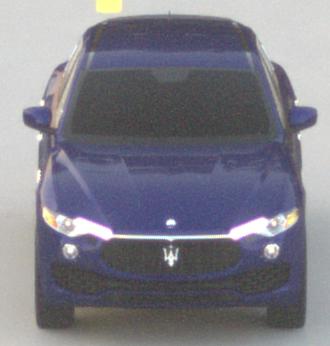
Make: Maserati
Model: Levante GT Hybrid
Detailed model: Levante
Model produced from: 2021/07
Model produced until: 2022/10
Doors: 4
Color: blue
Road condition: wet road
Daytime: sunrise or sunset
Contrast: low contrast